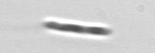
Label: Bacillariophyceae